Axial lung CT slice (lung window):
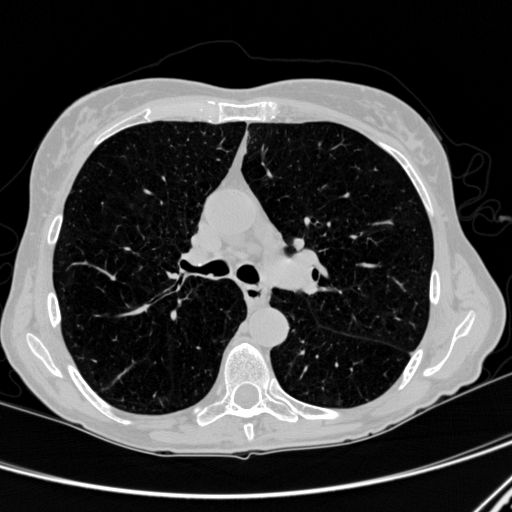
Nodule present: no